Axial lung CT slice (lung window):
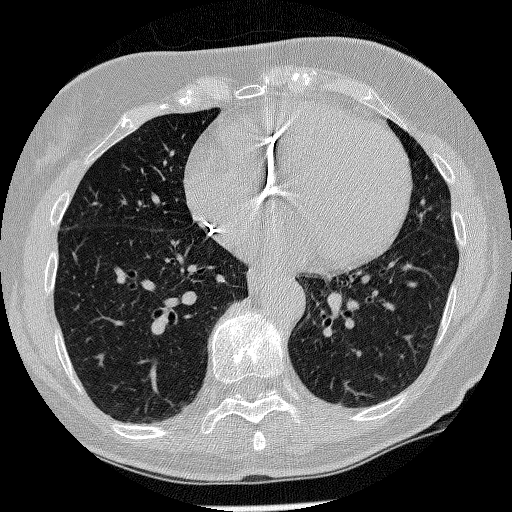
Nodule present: no